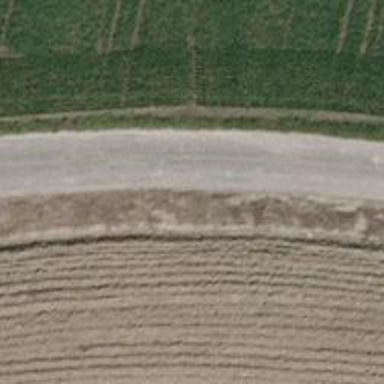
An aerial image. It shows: Asphalt track with grade1 surface suitable for agricultural vehicles.